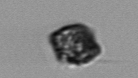
Label: Kryptoperidinium_triquetrum